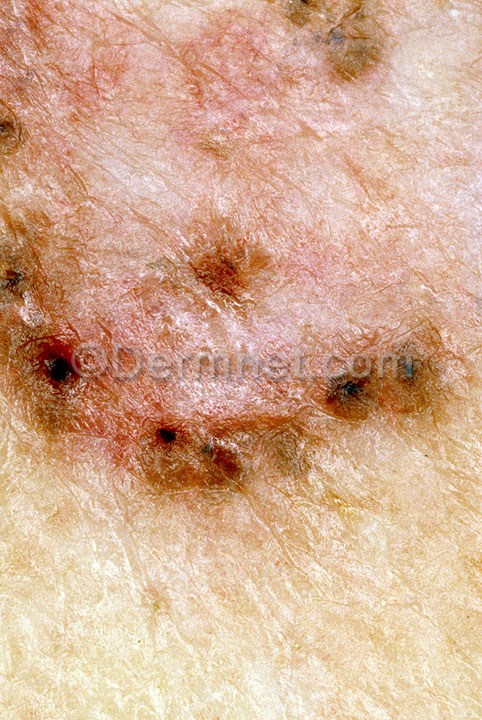
Disease: Actinic Keratosis Basal Cell Carcinoma and other Malignant Lesions